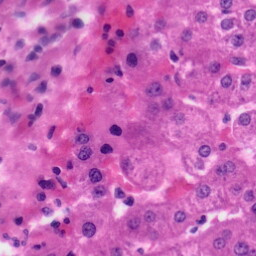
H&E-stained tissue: Liver